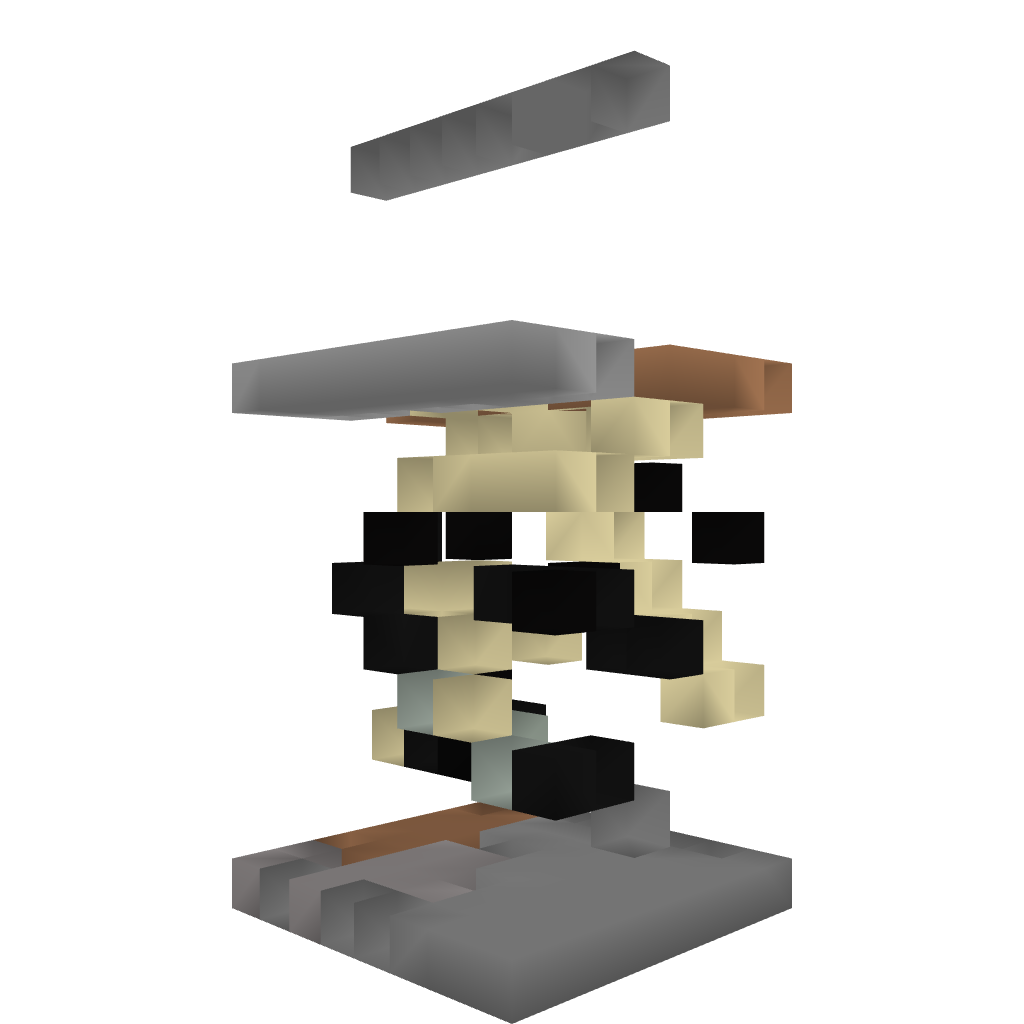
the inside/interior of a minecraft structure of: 2W 3H Piston Gravel Door